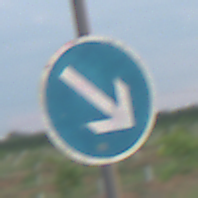
Verkehrszeichen: VorgeschriebeneVorbeifahrtRechts
Umgebung: Outdoor, Nature
Tageszeit: SunriseSunset
Wetter: PartlyCloudy
Licht: Natural
Jahreszeit: NotSpecified
Kontrast: LowContrast